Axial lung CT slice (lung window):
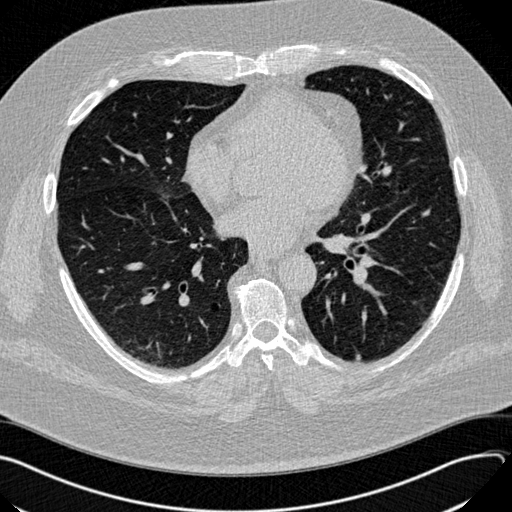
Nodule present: yes
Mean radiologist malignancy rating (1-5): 2